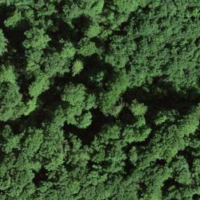
EUNIS habitat code: 41
Species observed at this site:
Vincetoxicum hirundinaria
Melittis melissophyllum